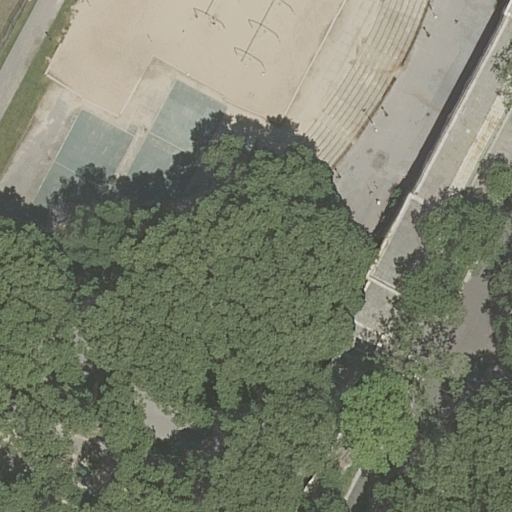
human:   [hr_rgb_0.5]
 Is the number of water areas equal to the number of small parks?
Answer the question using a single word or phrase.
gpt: yes

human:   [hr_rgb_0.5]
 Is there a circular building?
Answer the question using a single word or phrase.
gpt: no

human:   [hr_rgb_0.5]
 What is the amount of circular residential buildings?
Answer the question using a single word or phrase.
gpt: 0

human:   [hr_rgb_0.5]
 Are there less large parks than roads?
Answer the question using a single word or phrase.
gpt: yes

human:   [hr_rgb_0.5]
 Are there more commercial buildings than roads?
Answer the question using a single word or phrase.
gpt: no

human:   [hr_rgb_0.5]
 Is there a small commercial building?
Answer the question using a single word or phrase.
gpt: no

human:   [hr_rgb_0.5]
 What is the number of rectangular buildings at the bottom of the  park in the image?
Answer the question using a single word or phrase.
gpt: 0

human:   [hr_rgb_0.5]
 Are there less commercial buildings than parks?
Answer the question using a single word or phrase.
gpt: yes

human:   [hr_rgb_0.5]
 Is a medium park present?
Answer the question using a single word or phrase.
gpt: no

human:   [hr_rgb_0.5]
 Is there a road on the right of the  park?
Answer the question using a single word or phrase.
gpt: yes

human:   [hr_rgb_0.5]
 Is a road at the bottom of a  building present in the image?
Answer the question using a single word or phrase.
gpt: no

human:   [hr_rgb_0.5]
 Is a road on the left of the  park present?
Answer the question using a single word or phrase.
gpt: no

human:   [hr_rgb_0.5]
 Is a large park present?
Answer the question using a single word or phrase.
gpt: yes

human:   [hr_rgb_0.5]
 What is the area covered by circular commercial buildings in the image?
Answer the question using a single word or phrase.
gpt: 0m2

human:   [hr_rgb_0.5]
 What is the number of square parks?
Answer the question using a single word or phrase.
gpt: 0

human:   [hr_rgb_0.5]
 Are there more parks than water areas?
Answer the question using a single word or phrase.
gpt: yes

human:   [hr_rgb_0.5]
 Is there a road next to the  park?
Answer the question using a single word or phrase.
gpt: yes

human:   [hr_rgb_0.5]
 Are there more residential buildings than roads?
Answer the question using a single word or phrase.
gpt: no

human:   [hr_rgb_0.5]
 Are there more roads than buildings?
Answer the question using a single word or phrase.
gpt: yes

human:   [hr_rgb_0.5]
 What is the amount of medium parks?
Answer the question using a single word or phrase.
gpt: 0

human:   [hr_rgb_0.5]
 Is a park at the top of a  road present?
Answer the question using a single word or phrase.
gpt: no

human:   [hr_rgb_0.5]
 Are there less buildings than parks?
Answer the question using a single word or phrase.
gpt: yes

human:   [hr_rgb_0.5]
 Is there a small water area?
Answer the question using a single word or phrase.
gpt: no

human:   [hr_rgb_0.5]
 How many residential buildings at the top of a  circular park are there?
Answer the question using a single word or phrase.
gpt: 0

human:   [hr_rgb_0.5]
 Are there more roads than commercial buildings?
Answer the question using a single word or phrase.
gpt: yes

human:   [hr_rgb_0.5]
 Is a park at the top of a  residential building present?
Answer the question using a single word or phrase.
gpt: no

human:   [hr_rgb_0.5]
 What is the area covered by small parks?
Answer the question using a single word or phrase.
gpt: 0m2

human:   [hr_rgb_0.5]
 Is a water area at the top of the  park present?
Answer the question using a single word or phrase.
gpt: no

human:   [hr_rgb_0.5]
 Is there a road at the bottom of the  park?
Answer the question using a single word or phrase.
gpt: yes

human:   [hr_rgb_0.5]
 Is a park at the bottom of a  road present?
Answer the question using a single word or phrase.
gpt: no

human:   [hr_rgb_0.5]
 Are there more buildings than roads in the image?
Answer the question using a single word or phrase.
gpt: no

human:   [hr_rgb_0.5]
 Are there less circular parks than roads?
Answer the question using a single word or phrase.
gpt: yes

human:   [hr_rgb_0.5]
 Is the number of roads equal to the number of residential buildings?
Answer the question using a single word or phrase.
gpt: no

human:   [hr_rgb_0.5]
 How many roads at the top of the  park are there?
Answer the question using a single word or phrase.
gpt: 0

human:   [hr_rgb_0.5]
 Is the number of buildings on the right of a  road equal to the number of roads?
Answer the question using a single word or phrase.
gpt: no

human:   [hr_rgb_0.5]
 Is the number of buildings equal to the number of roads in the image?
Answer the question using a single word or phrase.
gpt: no